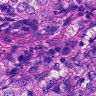
Metastatic tissue present: yes